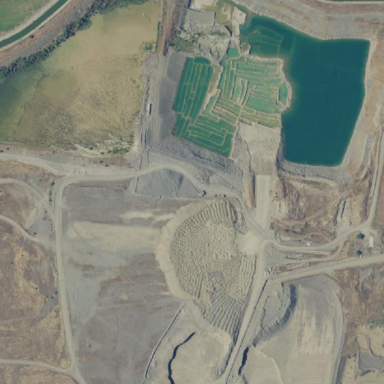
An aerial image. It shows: Quarry area.